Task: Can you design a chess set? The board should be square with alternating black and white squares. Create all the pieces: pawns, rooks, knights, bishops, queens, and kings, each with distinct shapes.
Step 4540:
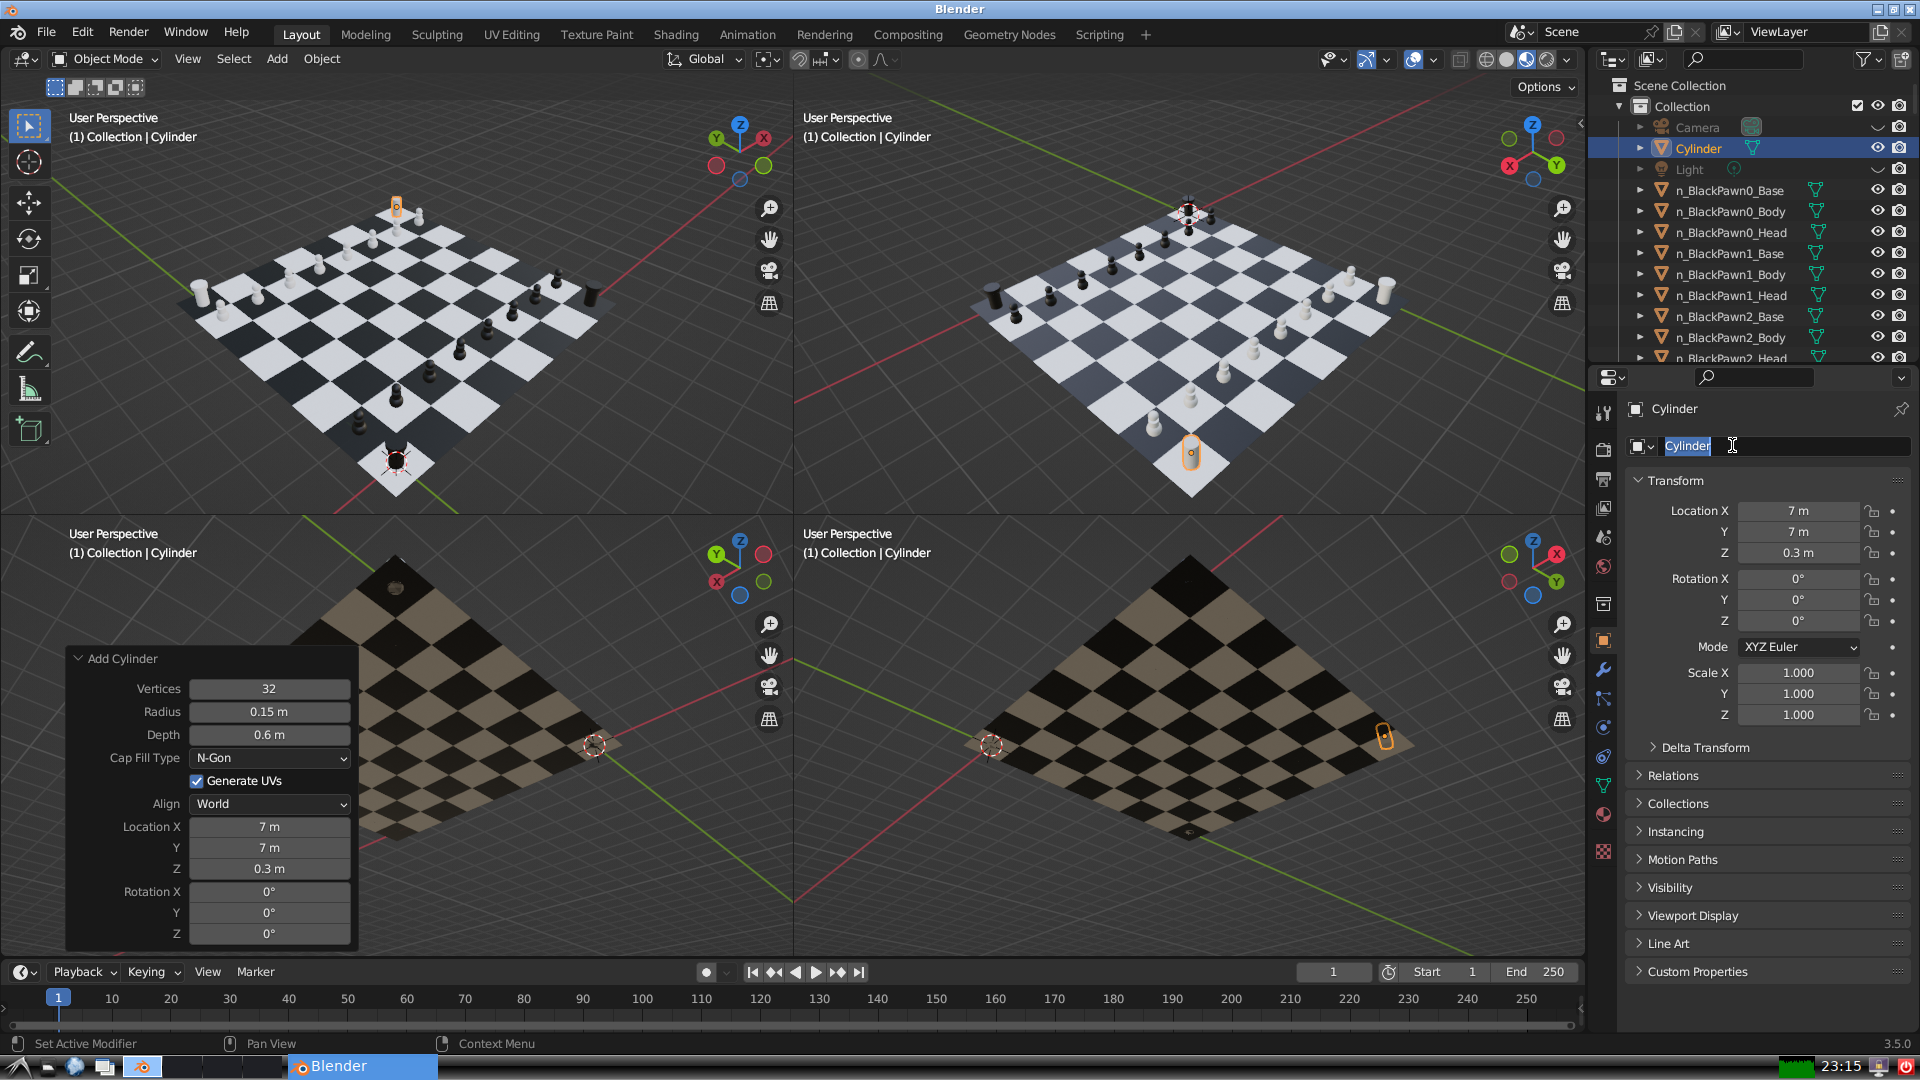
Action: input_text: n_WhiteRook7.0_Base